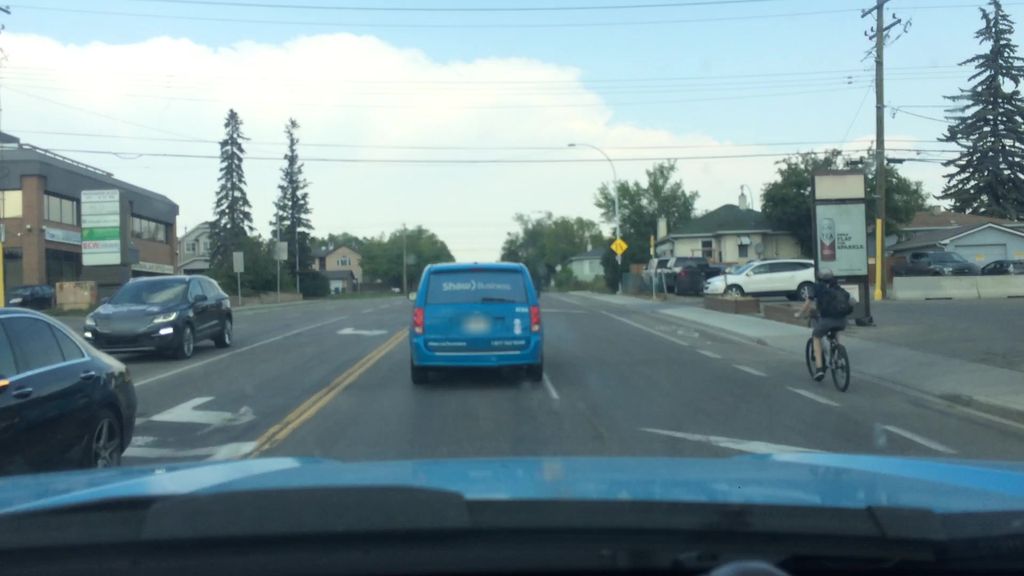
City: calgary